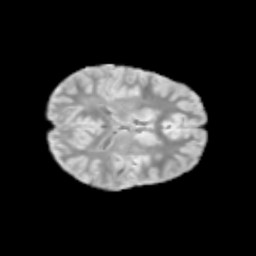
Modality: T2w
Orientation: axial
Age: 11
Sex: female
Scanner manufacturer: siemens
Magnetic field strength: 3 T
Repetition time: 3.8 s
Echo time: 0.07 s